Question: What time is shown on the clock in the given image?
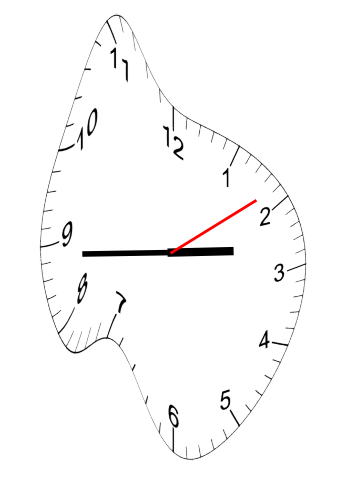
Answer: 02:44:09